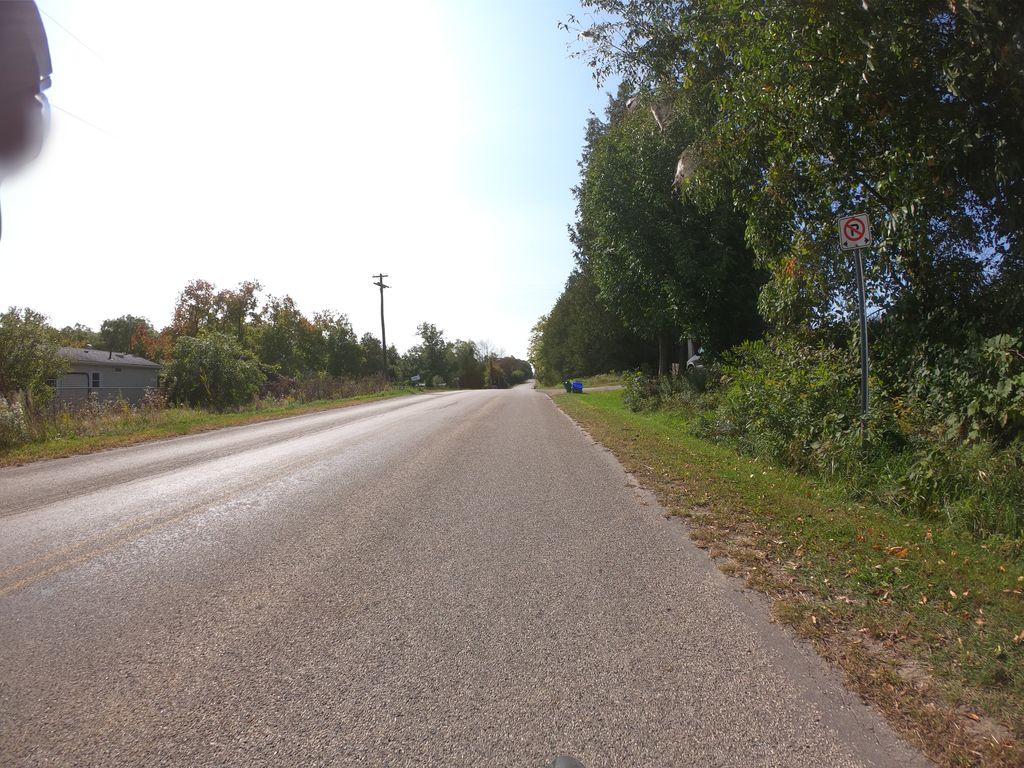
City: kitchener-waterloo